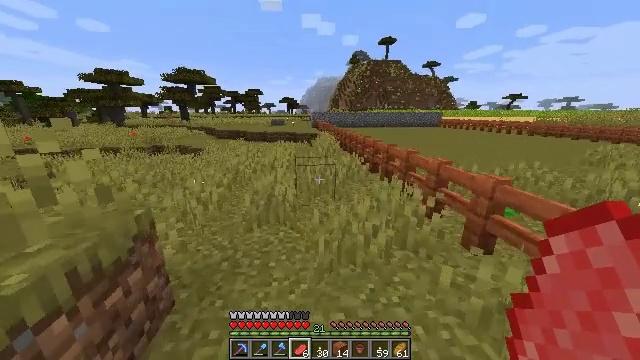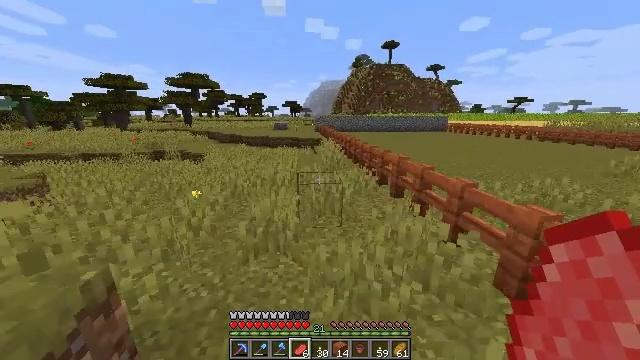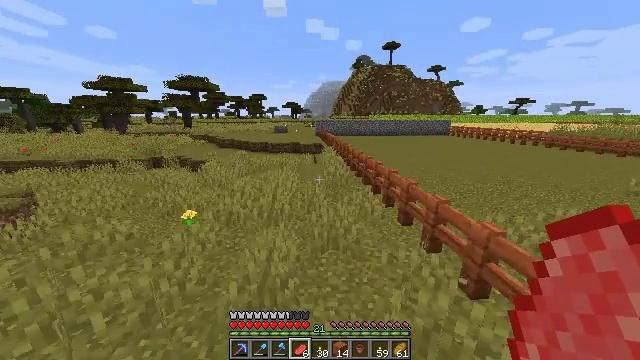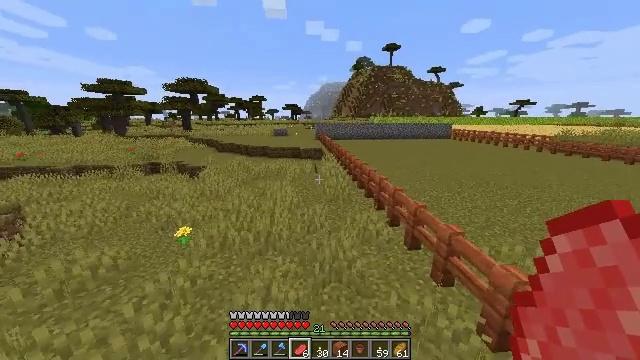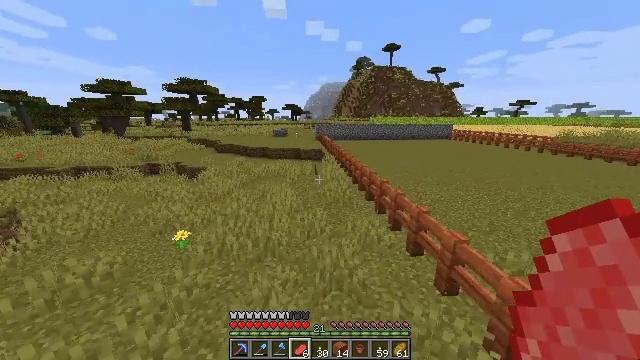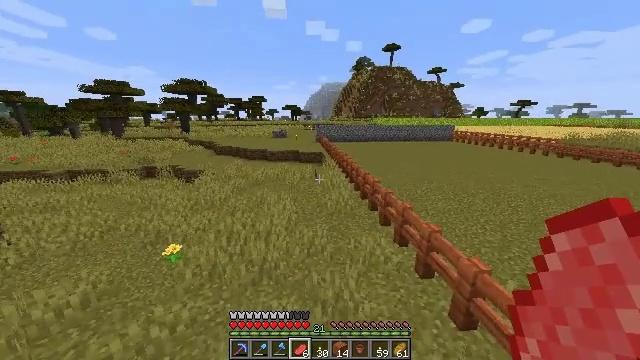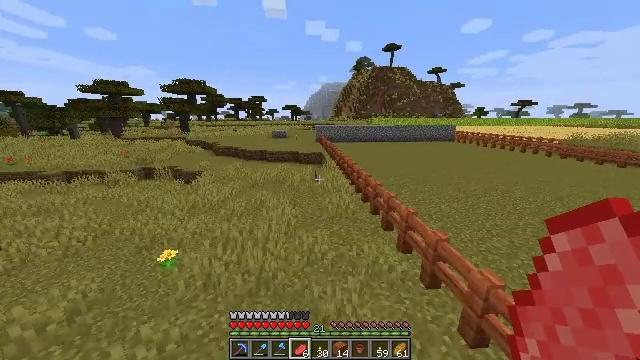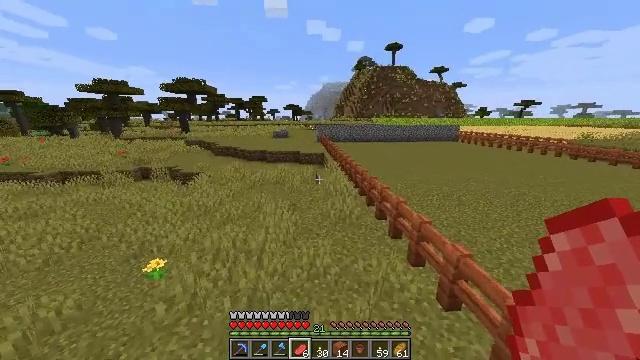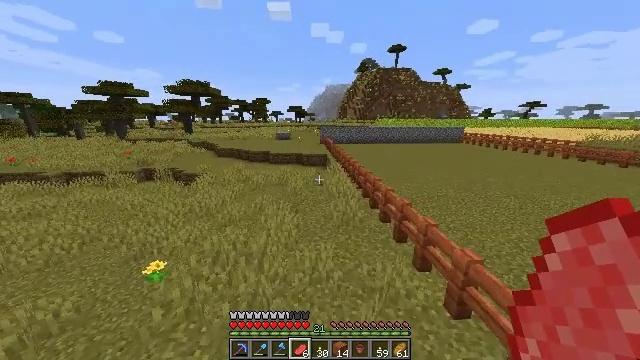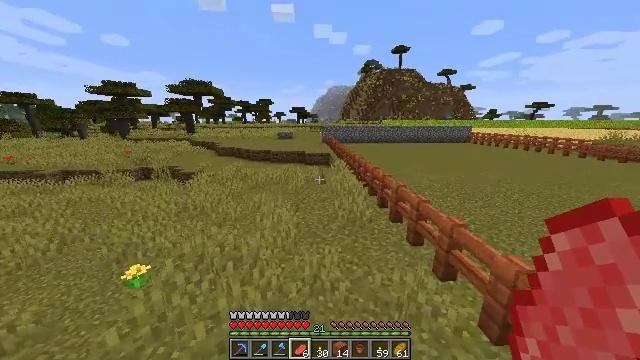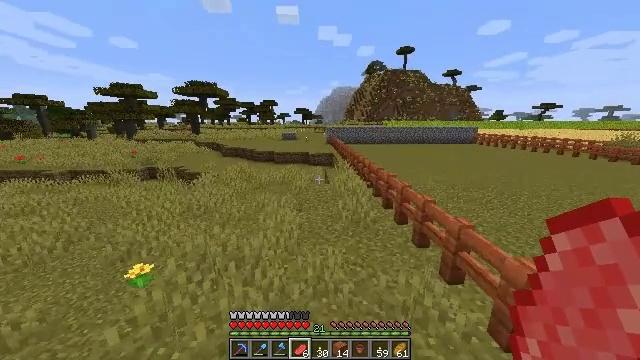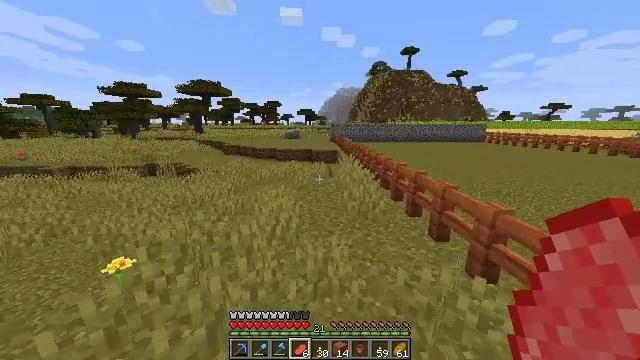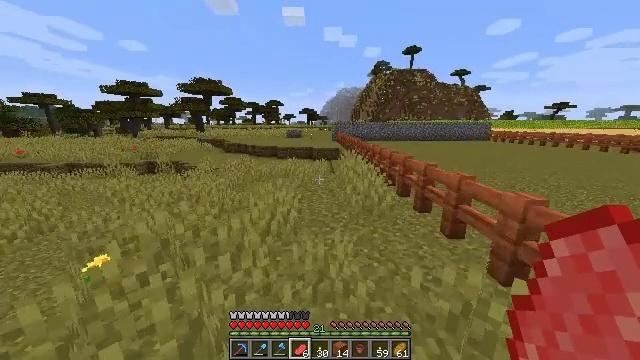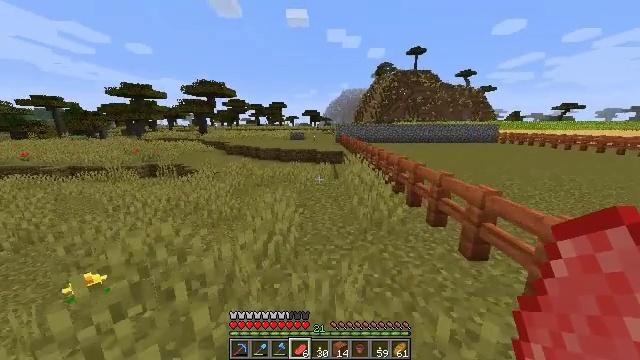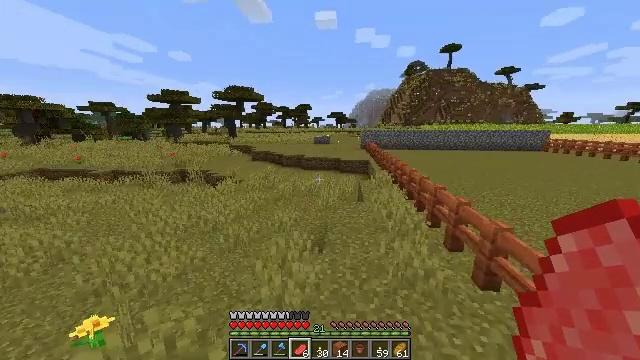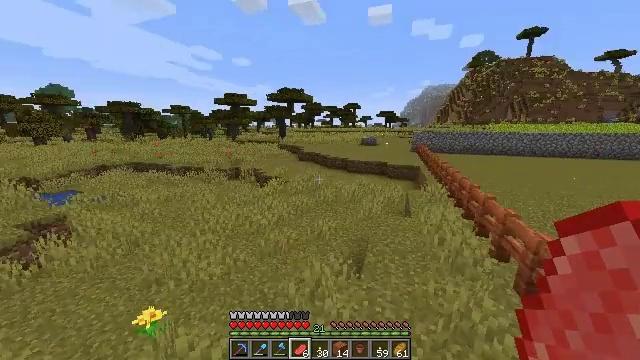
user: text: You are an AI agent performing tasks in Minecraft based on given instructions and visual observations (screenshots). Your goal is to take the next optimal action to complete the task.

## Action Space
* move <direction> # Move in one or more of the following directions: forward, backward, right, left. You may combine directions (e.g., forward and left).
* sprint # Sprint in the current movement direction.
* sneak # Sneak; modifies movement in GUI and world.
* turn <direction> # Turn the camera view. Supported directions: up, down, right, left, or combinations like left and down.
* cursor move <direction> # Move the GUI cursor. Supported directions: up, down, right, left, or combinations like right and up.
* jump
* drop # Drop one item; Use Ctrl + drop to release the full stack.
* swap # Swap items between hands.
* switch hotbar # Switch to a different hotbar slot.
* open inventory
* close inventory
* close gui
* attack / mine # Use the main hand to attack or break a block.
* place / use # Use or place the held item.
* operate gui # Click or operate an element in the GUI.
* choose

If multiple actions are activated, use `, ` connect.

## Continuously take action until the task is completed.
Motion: motion action
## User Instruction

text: Reclaim the acacia fence from a structure.
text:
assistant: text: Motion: move forward, sprint, jump
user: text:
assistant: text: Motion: move forward, sprint, jump
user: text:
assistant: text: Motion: move forward, sprint, jump
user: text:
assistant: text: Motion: move forward, sprint, jump
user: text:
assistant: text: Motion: move forward, sprint, jump
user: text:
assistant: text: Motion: move forward, sprint, jump
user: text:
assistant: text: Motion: move forward, sprint, jump
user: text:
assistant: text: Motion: move forward, sprint, jump
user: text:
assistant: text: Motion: move forward, sprint, jump
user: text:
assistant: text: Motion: move forward, sprint, turn left, jump
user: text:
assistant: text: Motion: move forward, sprint, jump
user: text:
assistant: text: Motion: move forward, sprint, jump
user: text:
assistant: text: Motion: move forward, sprint, jump
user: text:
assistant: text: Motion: move forward, sprint, turn left, jump
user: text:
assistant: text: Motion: move forward, sprint, turn left, jump
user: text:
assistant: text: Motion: move forward and move right, sprint, turn left, jump
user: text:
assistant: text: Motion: move forward and move right, sprint, turn left, jump
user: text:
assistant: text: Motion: move forward and move right, sprint, turn left, jump
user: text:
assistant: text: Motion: move forward and move right, sprint, turn left, jump
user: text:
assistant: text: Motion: move forward and move right, sprint, jump
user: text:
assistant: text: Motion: move forward and move right, sprint, jump
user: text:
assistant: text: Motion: move forward and move right, sprint, jump
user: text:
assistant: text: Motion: move forward and move right, sprint, jump
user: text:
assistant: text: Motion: move forward and move right, sprint, jump
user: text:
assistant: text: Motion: move forward and move right, sprint, jump
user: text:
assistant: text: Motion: move forward and move right, sprint, jump
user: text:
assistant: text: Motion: move forward and move right, sprint, jump
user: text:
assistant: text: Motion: move forward and move right, sprint, jump
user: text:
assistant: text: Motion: move forward and move right, sprint, turn right and down, jump
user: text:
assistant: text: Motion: move forward and move right, sprint, turn right and down, jump